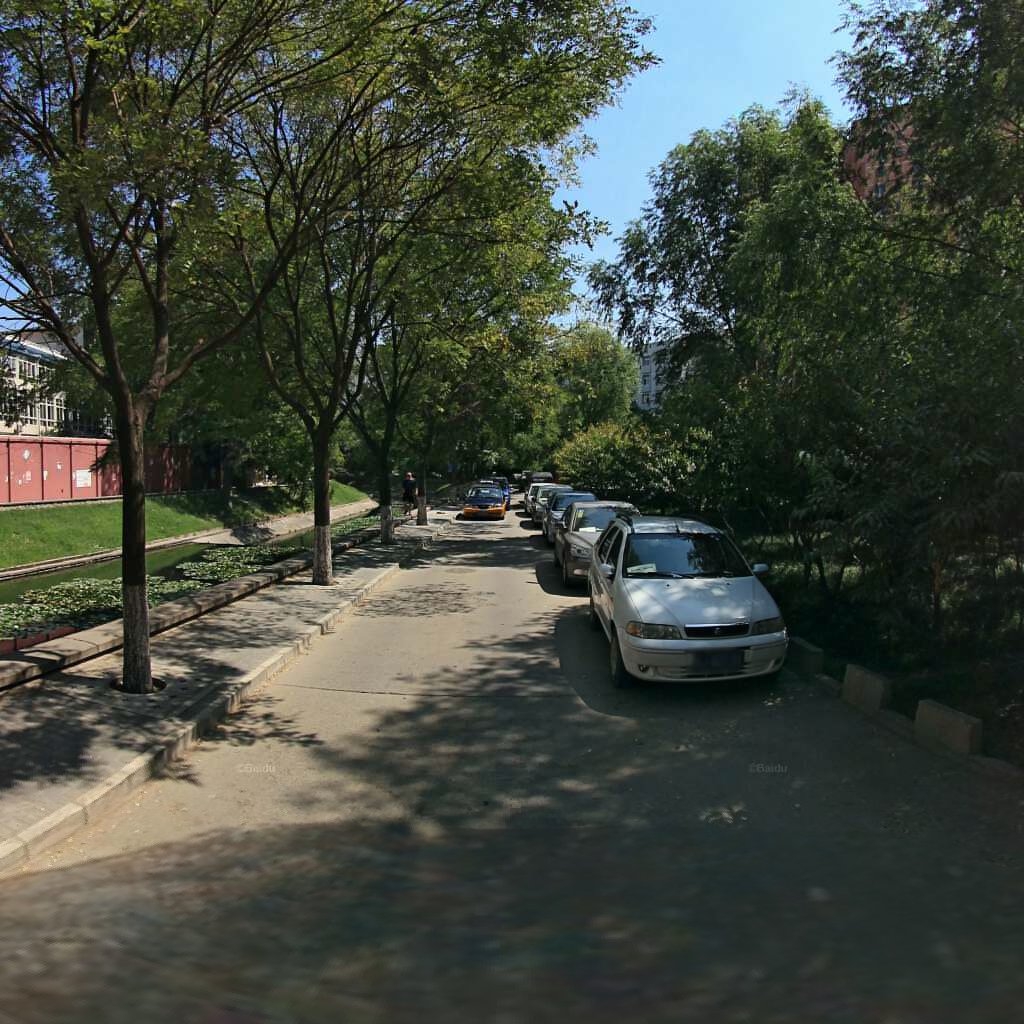
Region: Haidian
Road damage annotations: transverse crack